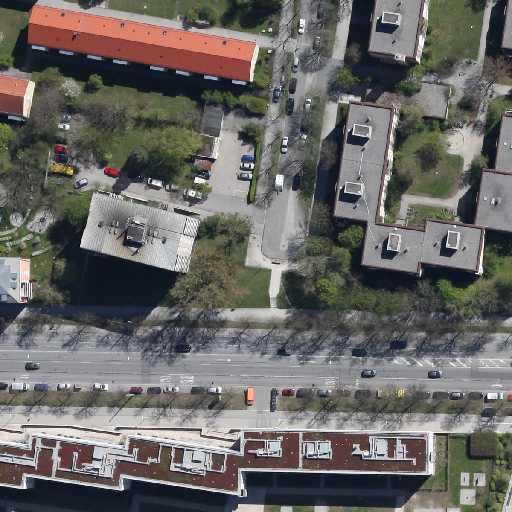
Referring expression: sidewalk